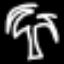
Label: palm tree